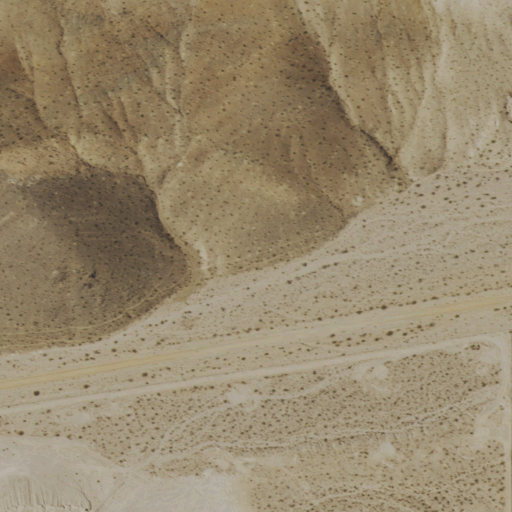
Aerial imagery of valley in Nevada named Fluorspar Canyon containing shrub, barren land, and low intensity development